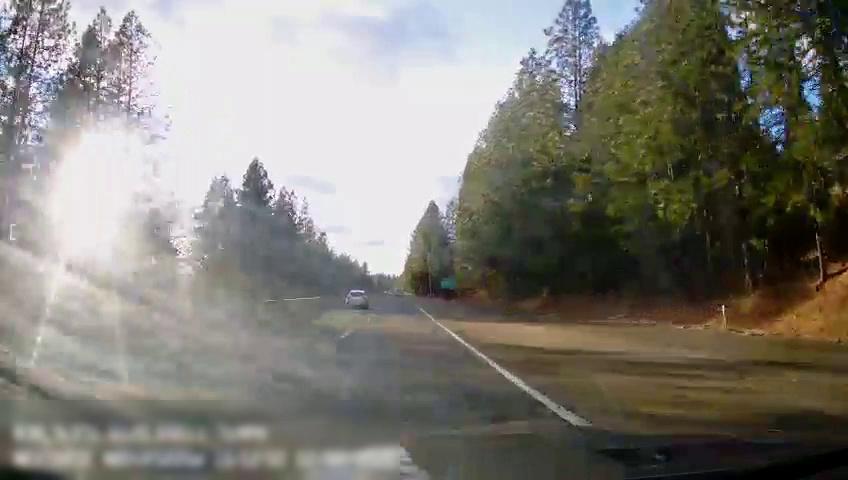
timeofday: Day
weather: Sunny
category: Drivable Space
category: Vehicles | Car
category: Lanes | Current Lane
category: Lanes | Alternate Lane
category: Traffic | Signs